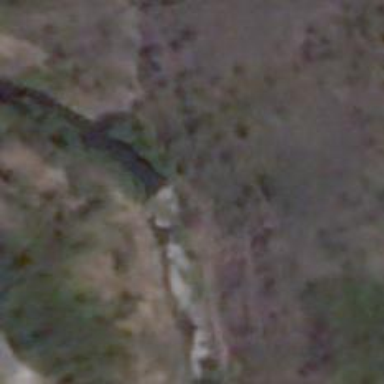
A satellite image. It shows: Dam along waterway.